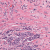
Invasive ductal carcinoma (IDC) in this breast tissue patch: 1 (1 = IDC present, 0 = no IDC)